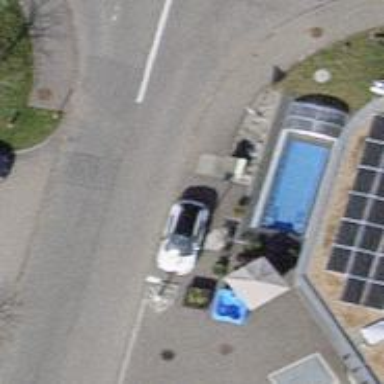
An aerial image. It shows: Street cabinet meant for power infrastructure.